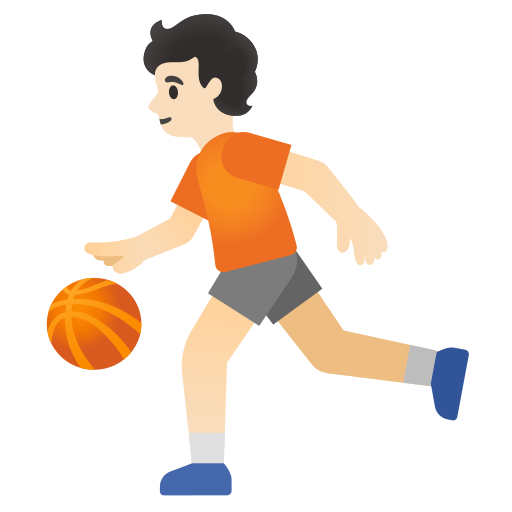
Emoji: ⛹🏻